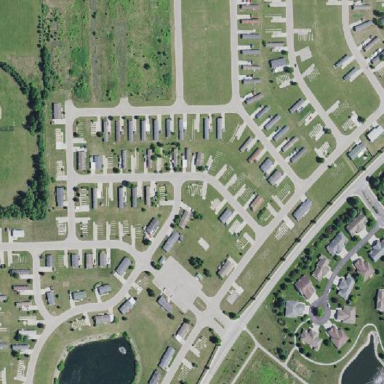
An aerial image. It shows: Residential area designated as trailer park.